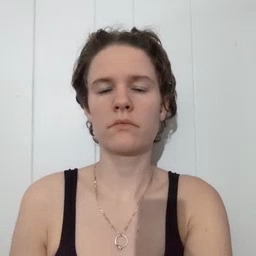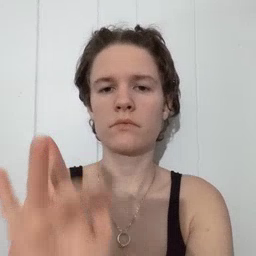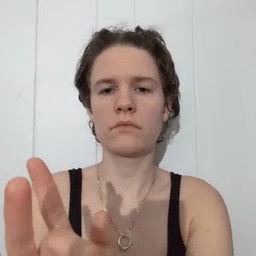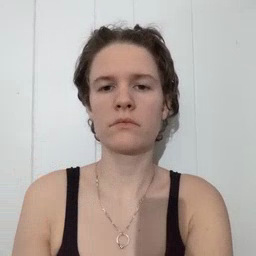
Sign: touch